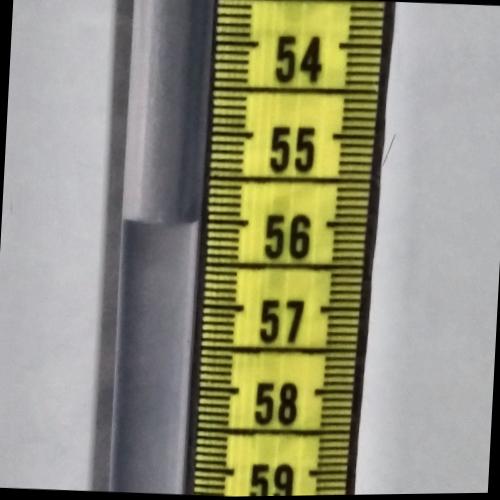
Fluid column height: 56.0 cm